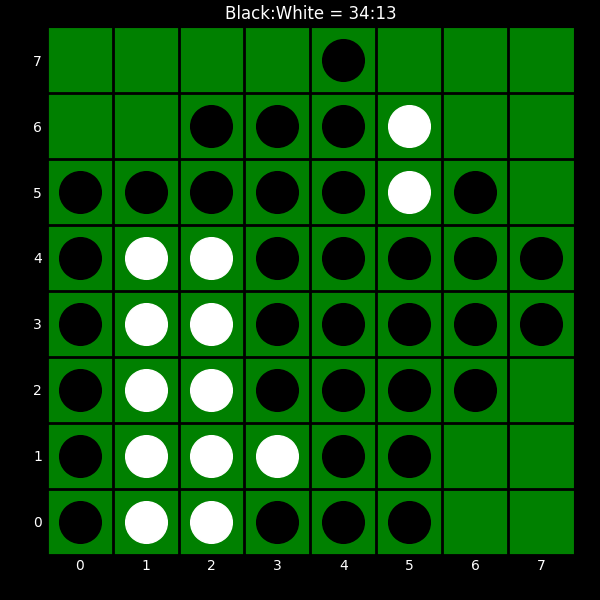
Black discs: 34
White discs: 13